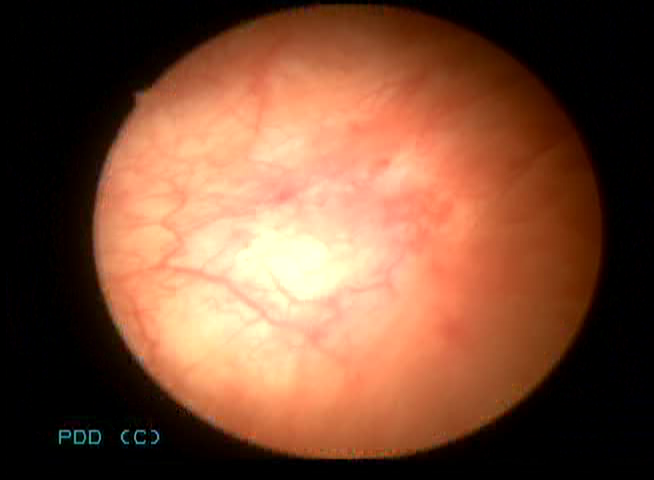
Modality: WLC
Class: Normal mucosa
Bladder cancer association: No